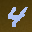
Label: 4